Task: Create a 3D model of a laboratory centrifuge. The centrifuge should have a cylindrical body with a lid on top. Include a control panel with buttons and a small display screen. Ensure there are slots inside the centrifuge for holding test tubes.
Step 567:
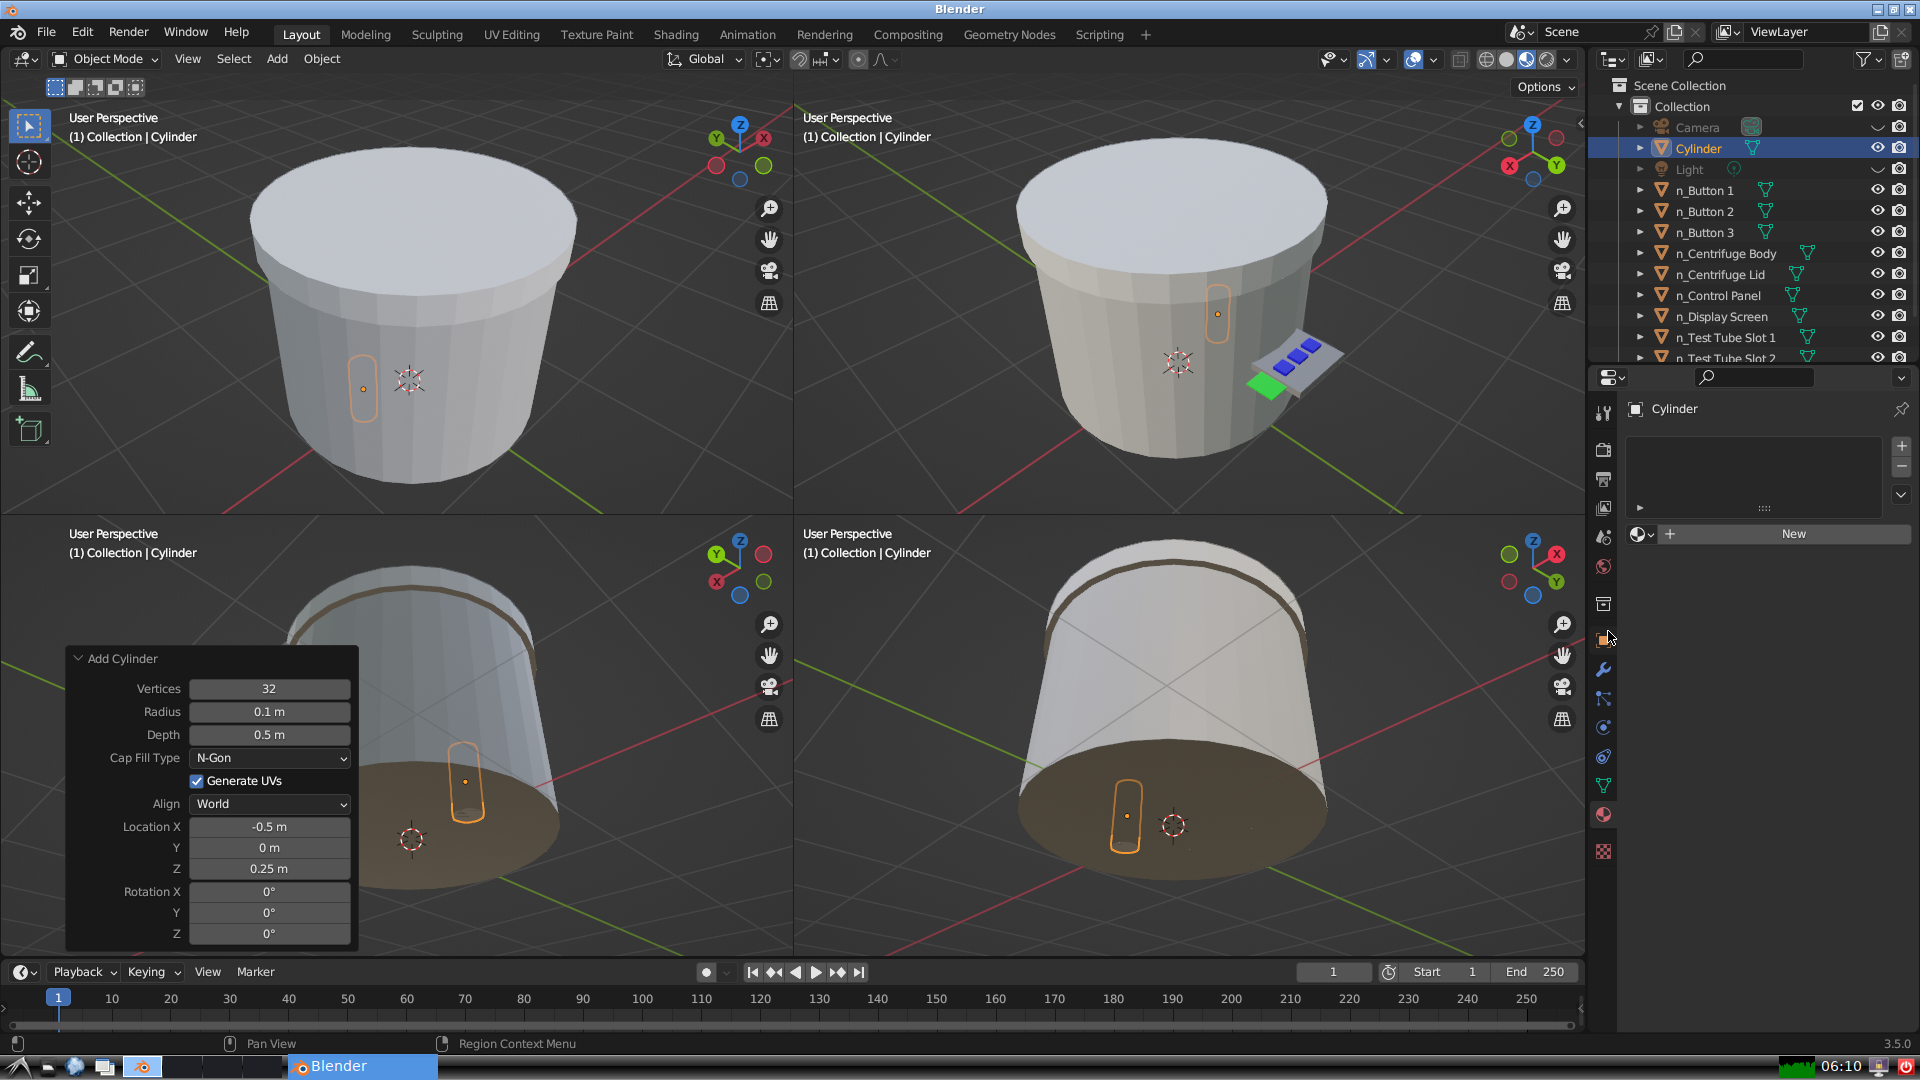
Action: click: no